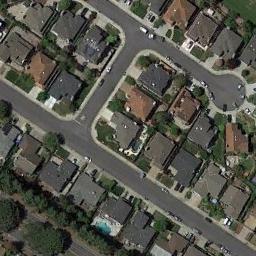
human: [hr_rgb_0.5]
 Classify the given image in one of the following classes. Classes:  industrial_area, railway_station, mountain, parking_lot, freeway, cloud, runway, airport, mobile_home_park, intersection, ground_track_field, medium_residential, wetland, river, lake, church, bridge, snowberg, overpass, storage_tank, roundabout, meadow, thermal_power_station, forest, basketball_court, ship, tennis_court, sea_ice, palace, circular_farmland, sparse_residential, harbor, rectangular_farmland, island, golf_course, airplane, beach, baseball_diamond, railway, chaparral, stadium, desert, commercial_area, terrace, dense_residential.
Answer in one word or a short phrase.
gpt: dense_residential